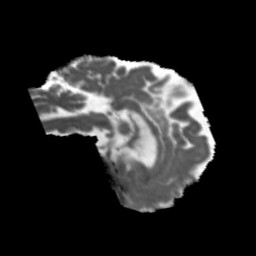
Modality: MD
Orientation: sagittal
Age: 46
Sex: female
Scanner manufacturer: siemens
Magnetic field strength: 3 T
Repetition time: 5.47 s
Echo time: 0.0854 s